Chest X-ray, PA view. Patient: 54 years old, sex F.
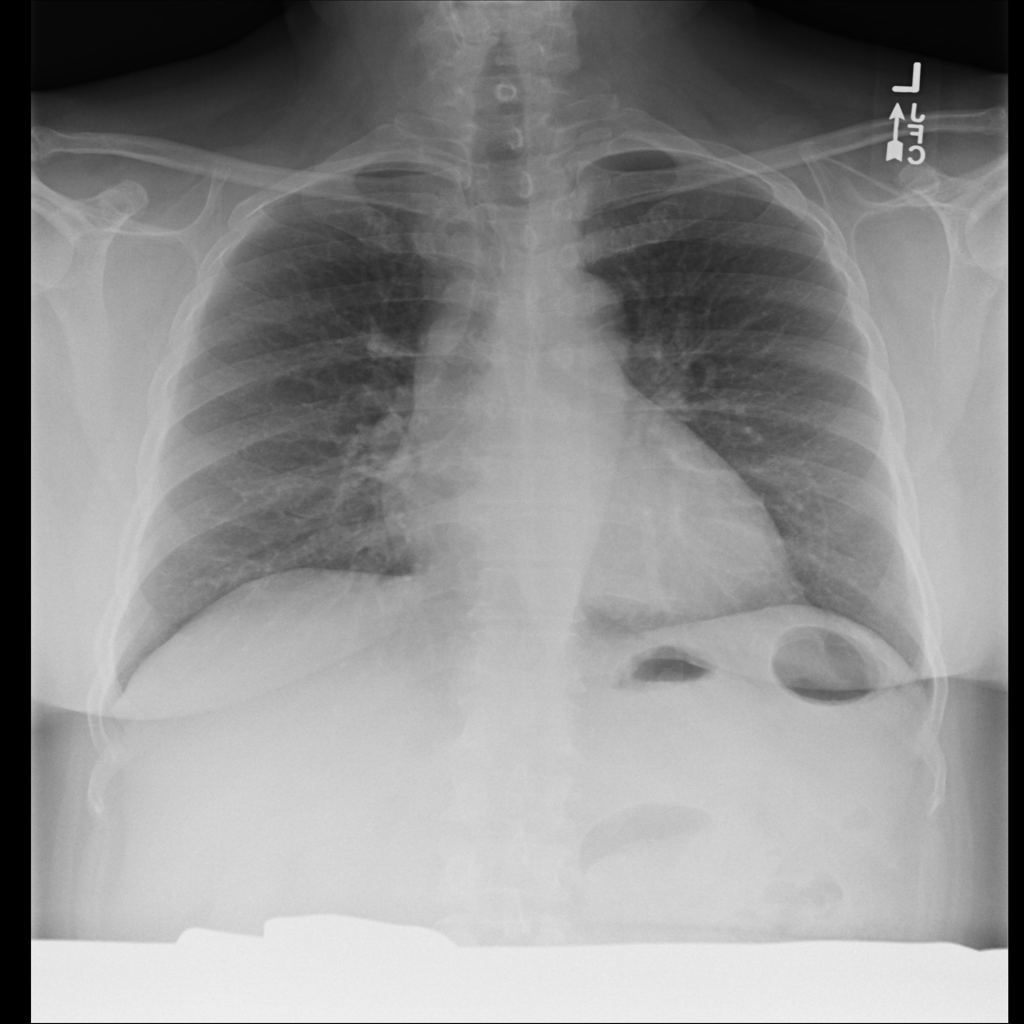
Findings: No Finding